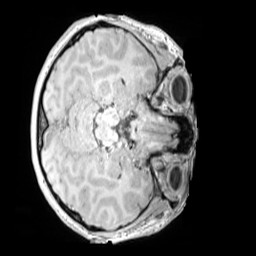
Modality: MP2RAGE
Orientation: axial
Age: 11
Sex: female
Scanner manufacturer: siemens
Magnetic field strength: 3 T
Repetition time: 4 s
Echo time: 0.00303 s